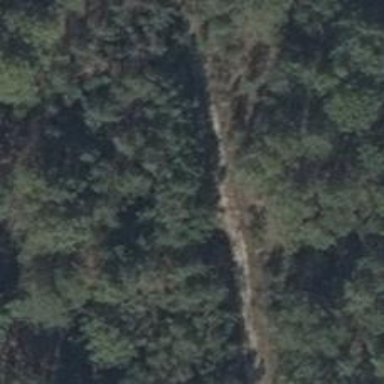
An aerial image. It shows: Sandy track road with grade5 tracktype.